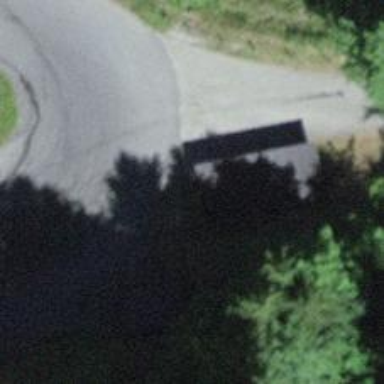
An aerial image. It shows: Post box is visible.